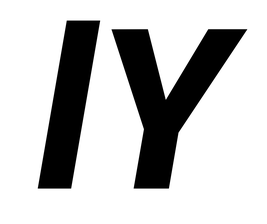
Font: Roboto-Italic_ExtraBold_Italic